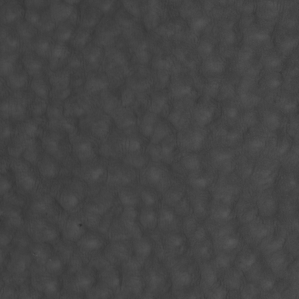
Label: non_frost